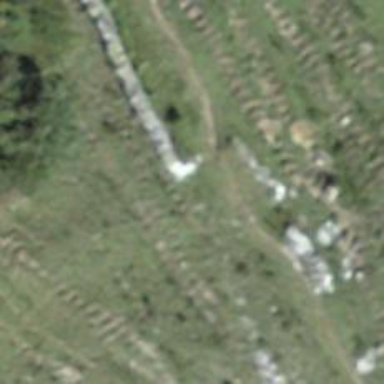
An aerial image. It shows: Dry stone wall barrier.